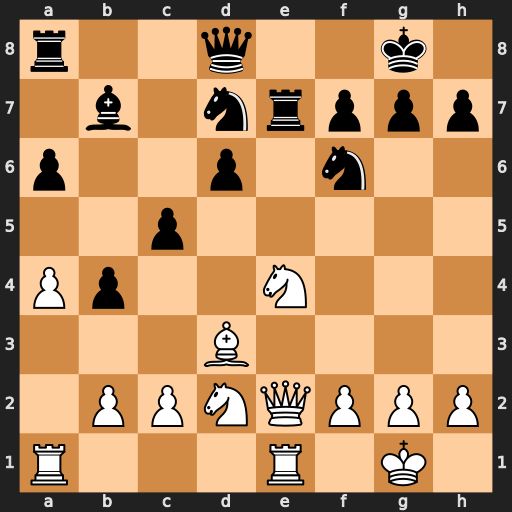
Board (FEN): r2q2k1/1b1nrppp/p2p1n2/2p5/Pp2N3/3B4/1PPNQPPP/R3R1K1
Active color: w
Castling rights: -
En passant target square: -
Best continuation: Nxf6+ Nxf6 Qxe7 Qxe7 Rxe7